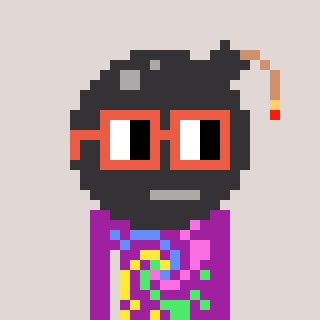
a pixel art character with square orange glasses, a bomb-shaped head and a magenta-colored body on a warm background